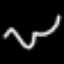
Label: squiggle